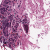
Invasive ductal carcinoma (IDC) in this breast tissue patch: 0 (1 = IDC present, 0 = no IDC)